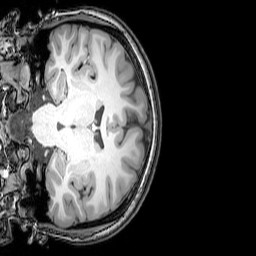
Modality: T1w
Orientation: coronal
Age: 23
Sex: female
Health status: healthy
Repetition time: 0.081 s
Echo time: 0.037 s